Question: I am going to create a new project with ZF2 . In fact I'll have to upgrade a project ZF1 but I decided to start from scratch.
My project is very large and has already been translated into 10 different languages by volunteers from all parts of the world.
The difficulty I am having is the analysis of the structure of the modules that ZF2 tells me to follow.
The software allows SMEs in the world of ISPs to manage their customer database , services, orders, invoices , domains , technical assistance , ecommerce, kb, and much more.
Assuming that ZF2 encourages programmers to create small modules reusable in other applications , and that in all cases we try to simplify and abstract as much as possible the structure of classes , many tables in the database of the project are connected to each other through various foreign keys and i can not understand how to create independent modules with their own files of entities and at the same time being disconnected from the project without causing a crash .
For example :
My application runs :
- - - - - -
Here is a screenshot of the web interface of the Project :

As you can see the project shows as much as possible an overview of the law and order situation by embedding various sections of the same project . Initially I thought of creating a single module but I need some advice from you.
What strategy would you advise me to adopt a structure of a large project?
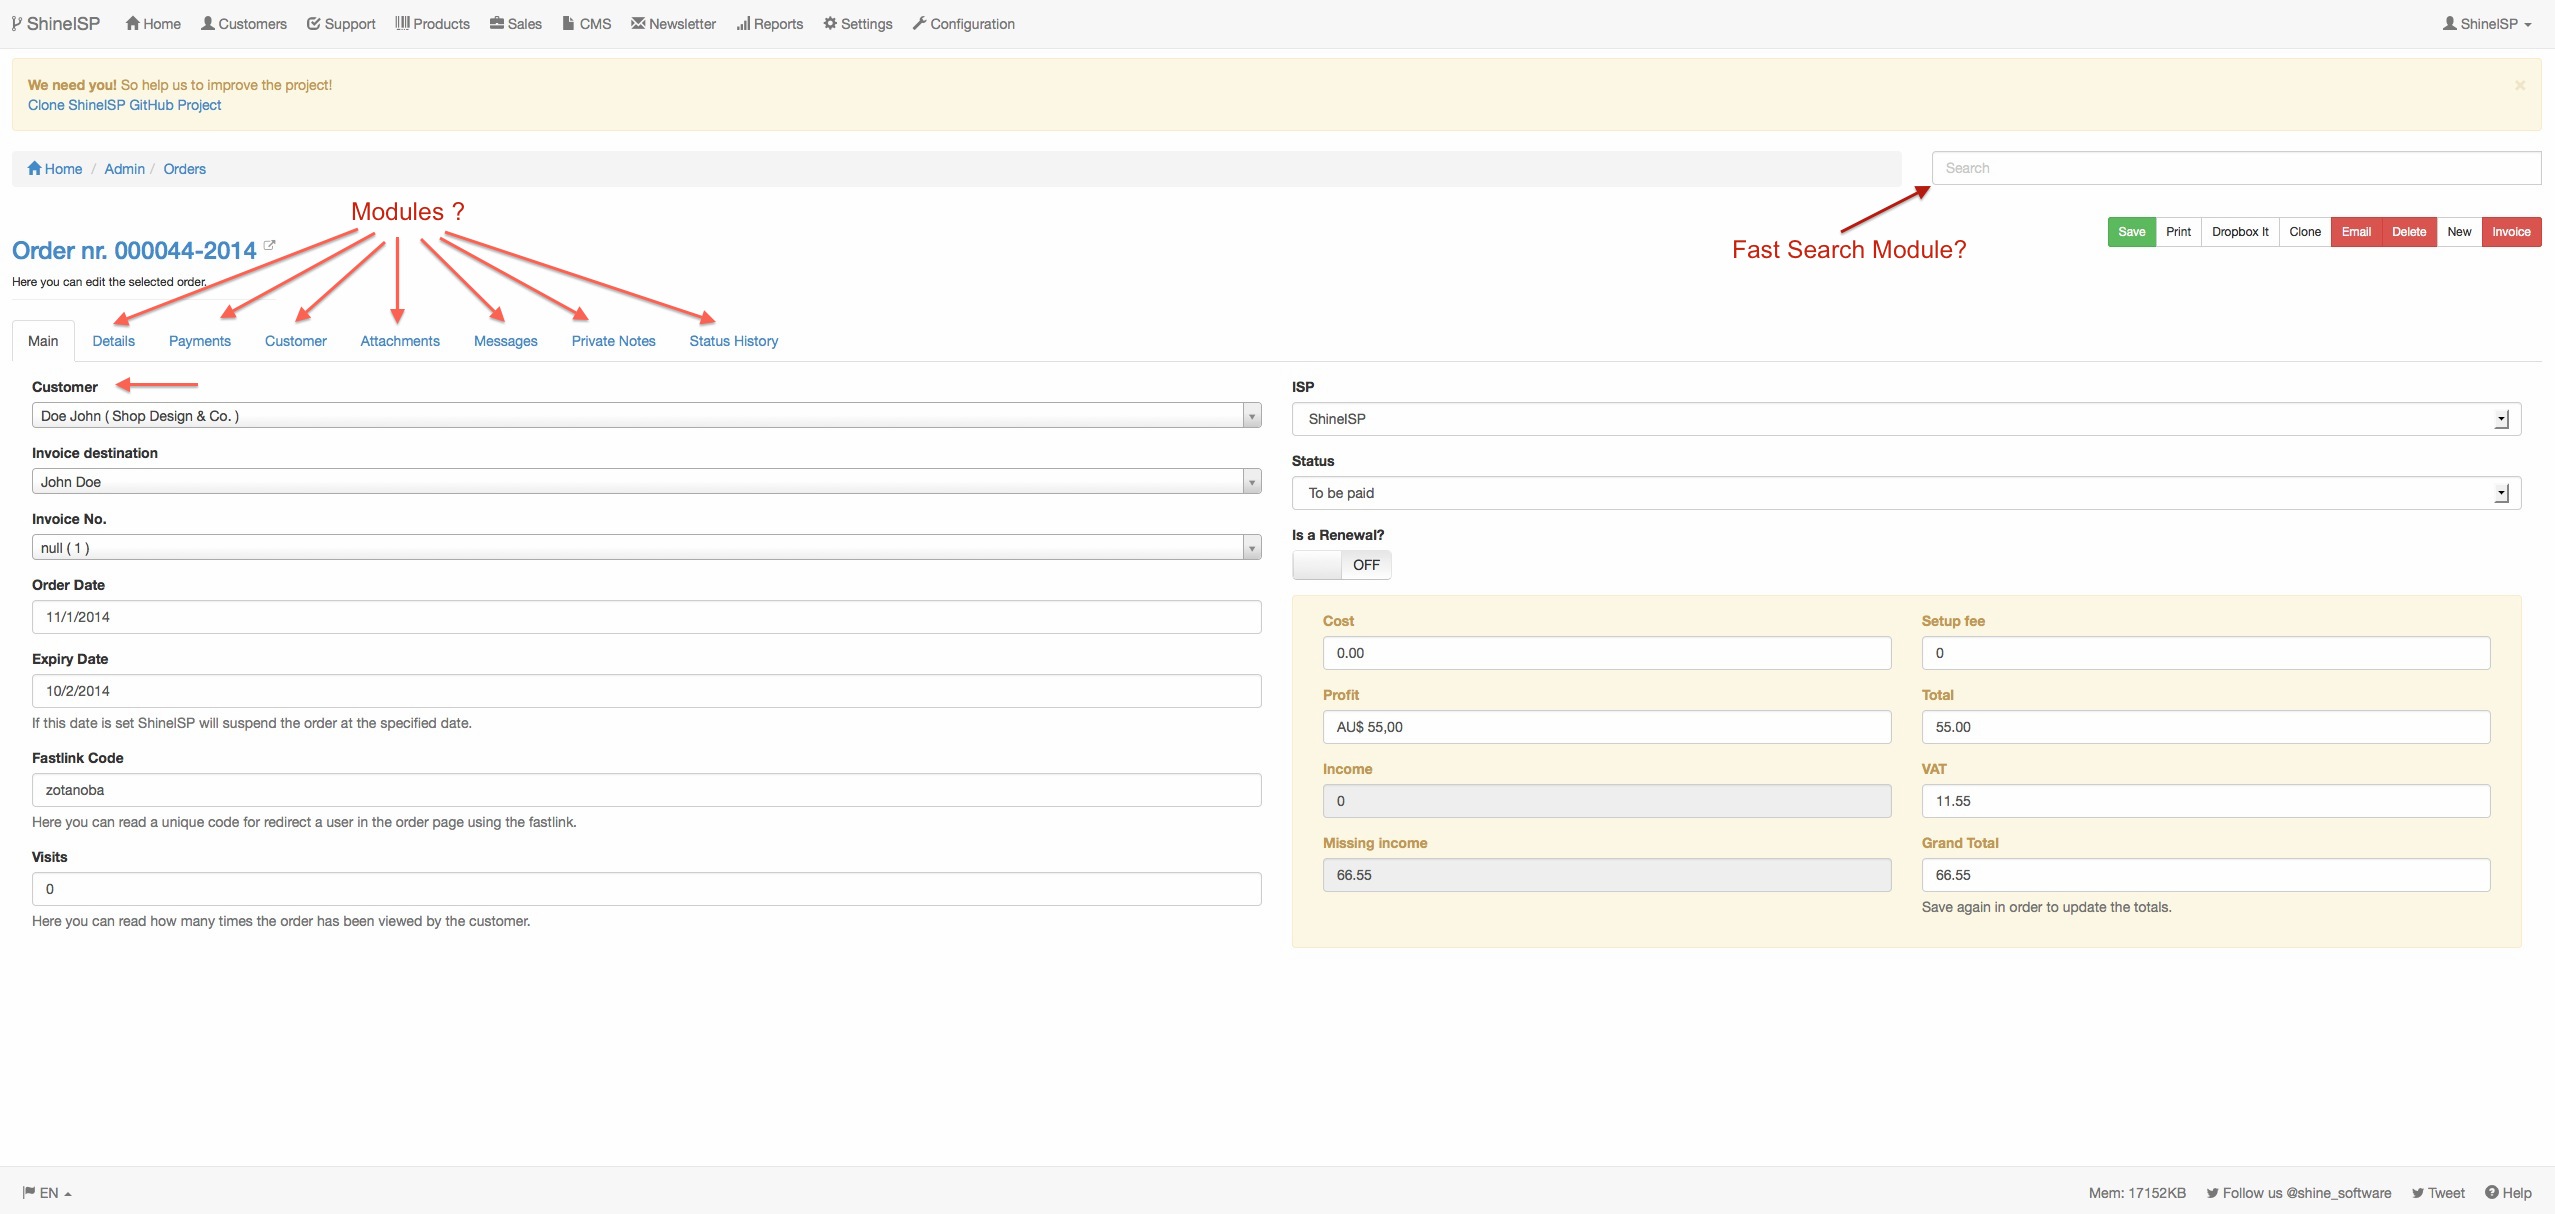
Answer: I myself am currently working on a very large scale project in ZF2 and believe the key to success is embracing the modularity that the framework offers.
Some pointers I feel would be helpful :
- Creating a "base" module will allow you to contain most of the shared/abstract interfaces/classes that could be used in any module. This will mean that the base module is a dependency of each other module within the system.- Some modules, although separated will depend on functionality of other modules (payments may need information on users for example). You should carefully think about what these services are and ensure that although they are shared, you do not start introducing coupling/code duplication in each module. I make extensive use of the 'forward()' plugin, which allows me to call another controller action from within another and build a aggregated views, while still keeping each module encapsulated in their own modules.- Really a general MVC design principle, however ensure you are not coding business logic within a controller but rather use 'service' classes injected into your controllers. If you don't you will quickly find it unmanageable.- Prefer concrete factory classes (classes implementing 'Zend\ServiceManager\FactoryInterface') as apposed to closures otherwise you will quickly find that the number of factories you need will bloat your 'Module.php' and these cannot be cached like the configuration - meaning a performance hit- Abuse the flexibility of controller and view plugins. These are extremely powerful ways to encapsulate and inject additional view/controller logic without having to extend existing classes.- Forms can be a pain as there is allot of dependencies that tend to need to be met. I think its essential to create reusable that map directly to you domain model (entities). All the input filters/hydrators are then attached to this fieldset and should you wish to use them all you need to do is attach it to a form.If you have have a 'CompanyFieldset' for instance, you could reuse it in 'CompanyEditForm' and 'CompanyCreateForm' and 'CompanyEditForm'
An example from my project:
'''
class CompanyCreate extends EntityForm
{
public function init()
{
$this->add(array(
'name' => 'company',
'type' => 'Company\Form\CompanyFieldset', // <-- reused!!
'options' => array(
'use_as_base_fieldset' => true
)
));
// Only the button differs between forms!
$this->add(array(
'name' => 'submit',
'priority' => -100,
'options' => array(
'skipLabel' => true,
),
'attributes' => array(
'type' => 'submit',
'class' => 'btn',
'value' => 'Create'
)
));
}
}
'''
In terms to your modules :
> My application runs: Customers, Orders, Invoices, Payments, Messages, Private Notes
This seems like a good list of self contained modules to begin with.
I'm sure there is more, i'll update if I can think of anything